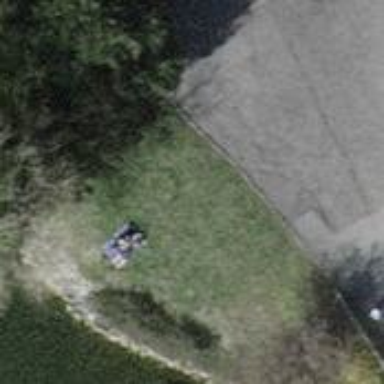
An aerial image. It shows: Lovely park for leisure and relaxation.